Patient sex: M
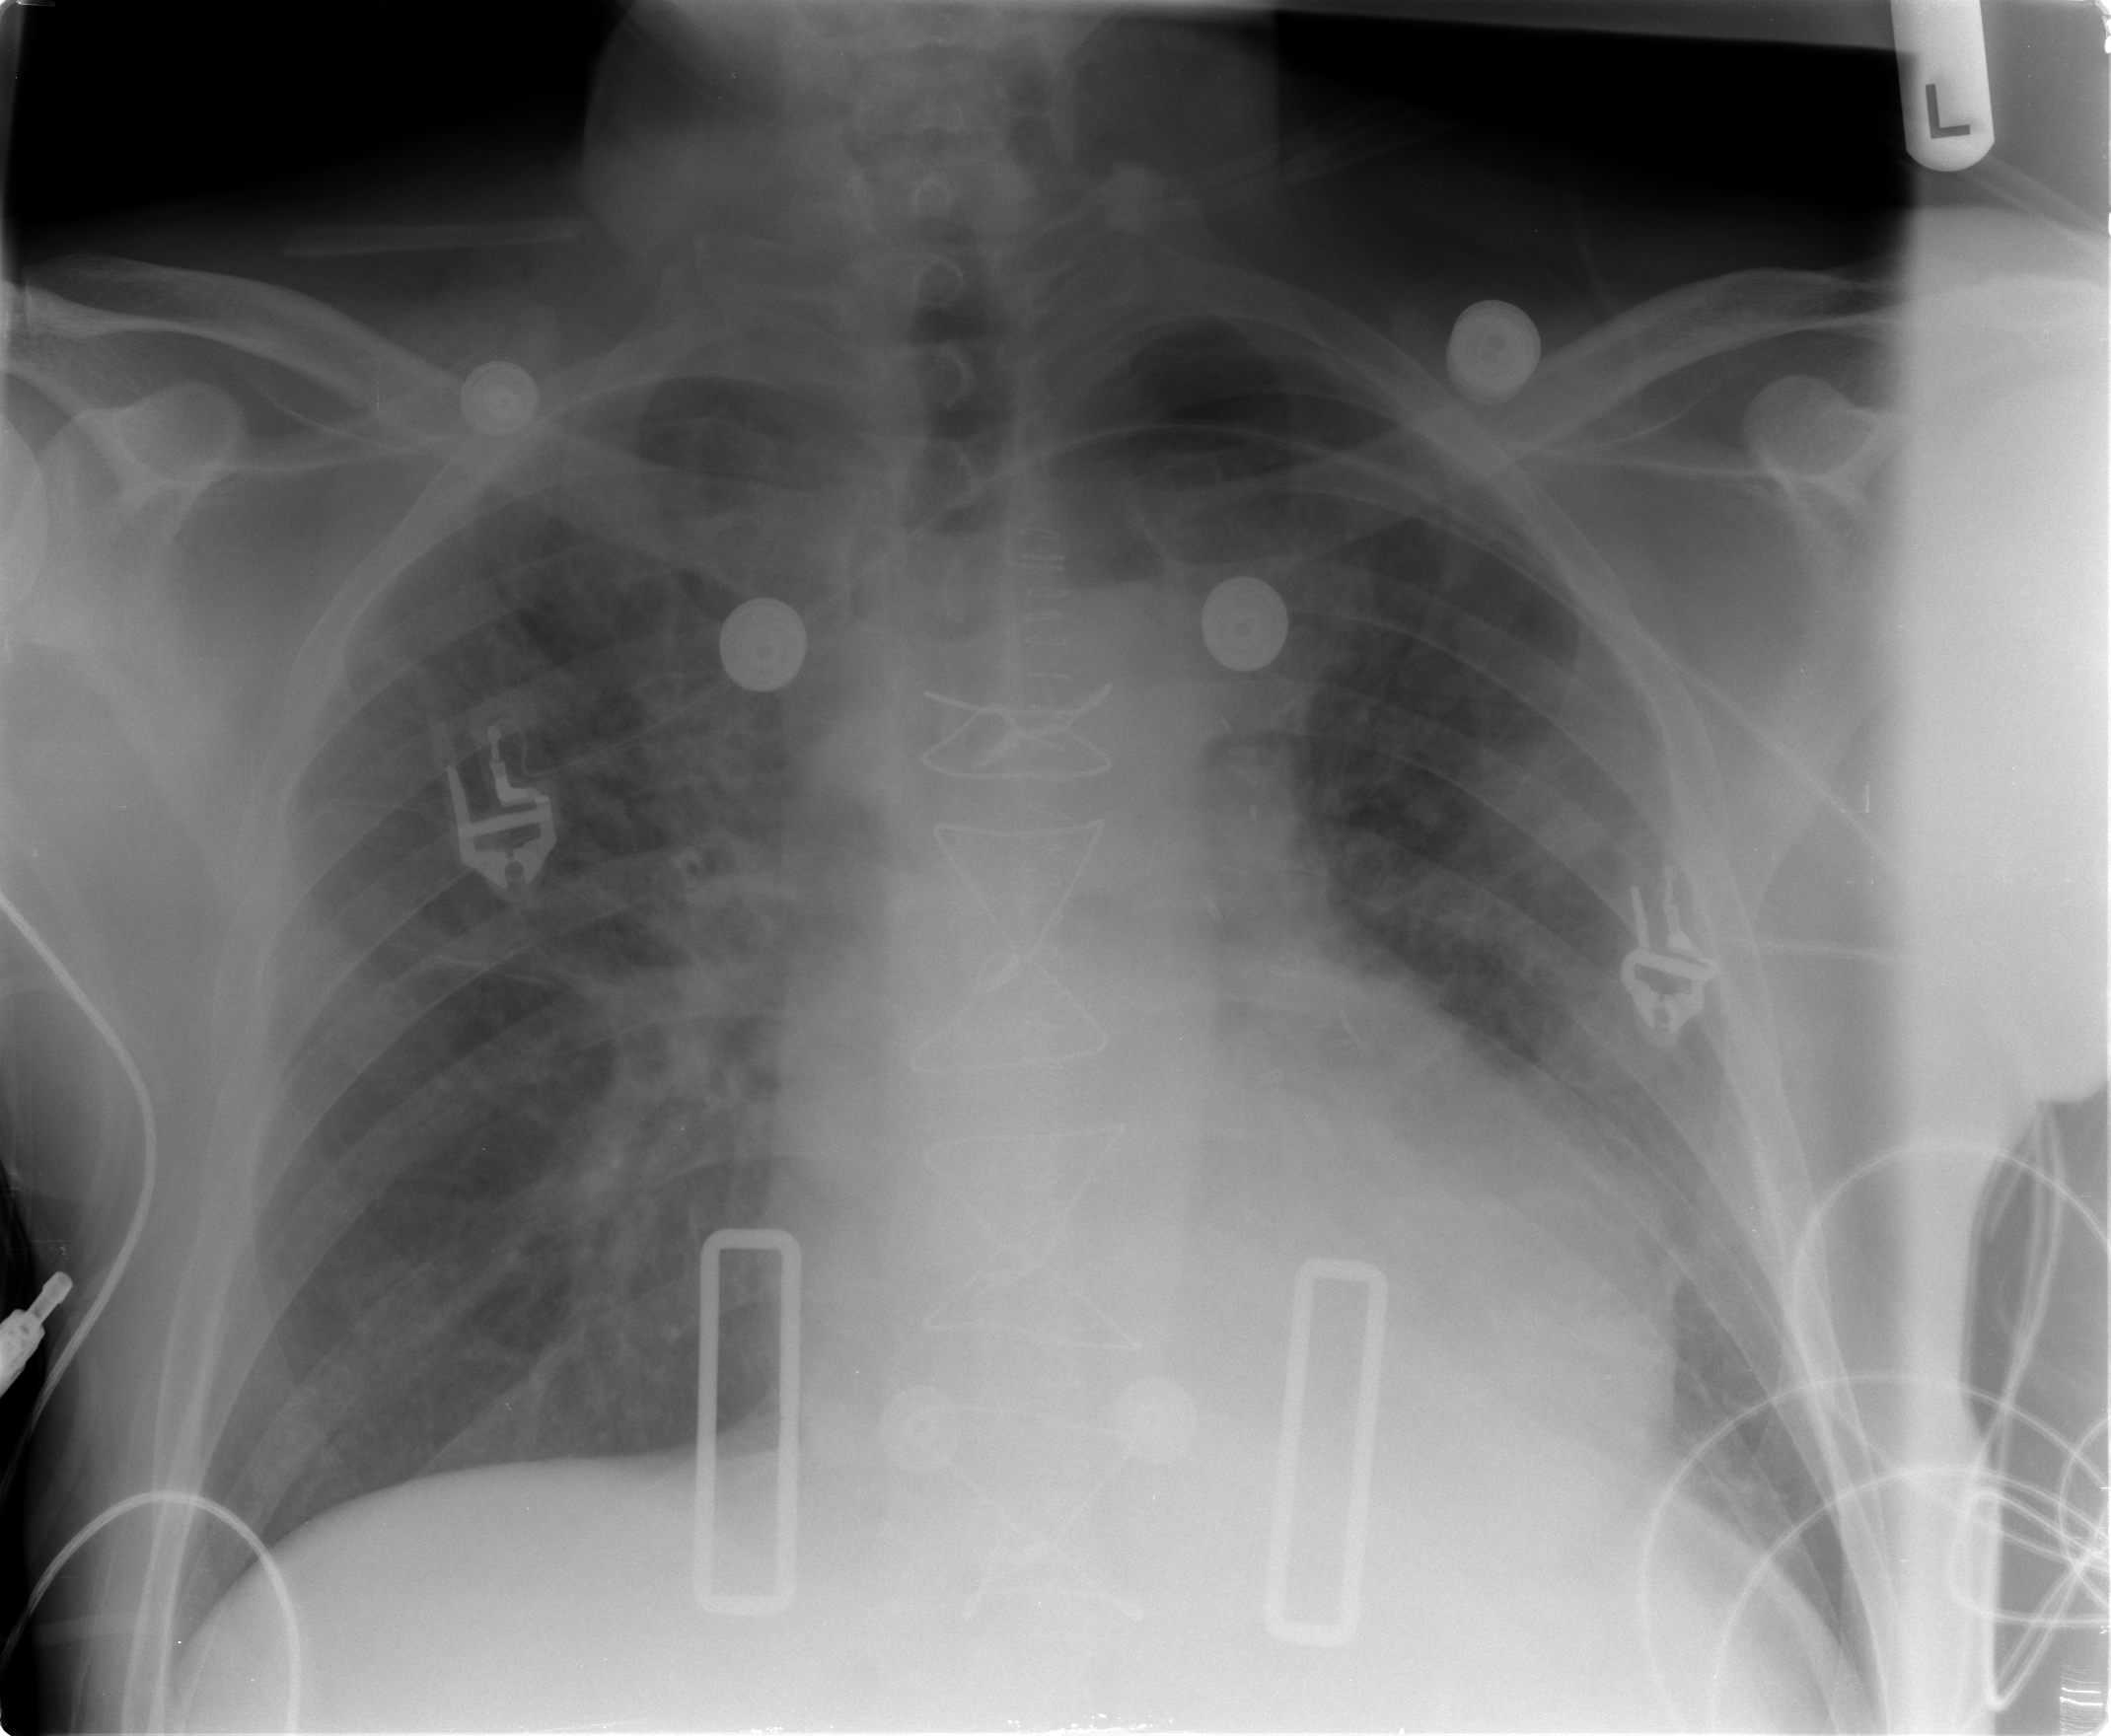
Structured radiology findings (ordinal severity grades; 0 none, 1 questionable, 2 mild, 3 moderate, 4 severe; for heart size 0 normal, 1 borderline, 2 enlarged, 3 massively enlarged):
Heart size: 2
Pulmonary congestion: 2
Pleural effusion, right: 0
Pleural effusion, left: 0
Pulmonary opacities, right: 2
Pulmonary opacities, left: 2
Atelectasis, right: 2
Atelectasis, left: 2